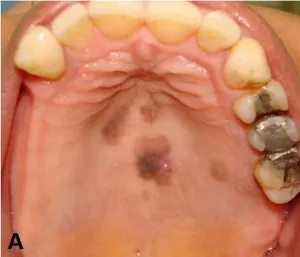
A, Photograph showing the clinical appearance of the lesion.
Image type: radiology (ct)